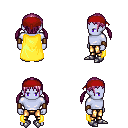
a pixel art fantasy rpg character, male body template, dark elf, purple skin, yellow cape, gold greaves, pink twin-tailed hairstyle, red bandana, leather bracers, metal boots, four views (front, back, left, right), 2x2 character sprite sheet, small pixel art, hard edges, no anti-aliasing